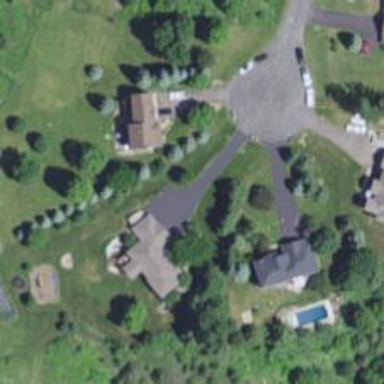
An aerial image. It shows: Driveway.